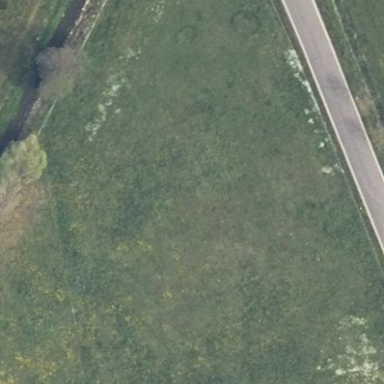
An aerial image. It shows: Beautiful meadow.